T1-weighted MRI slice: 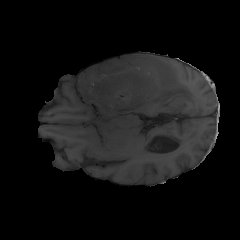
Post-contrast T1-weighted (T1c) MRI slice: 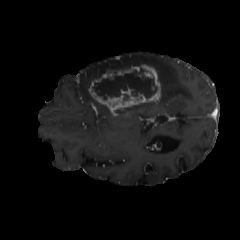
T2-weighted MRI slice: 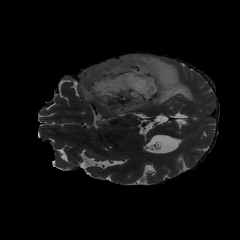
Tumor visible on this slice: yes